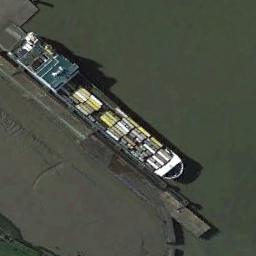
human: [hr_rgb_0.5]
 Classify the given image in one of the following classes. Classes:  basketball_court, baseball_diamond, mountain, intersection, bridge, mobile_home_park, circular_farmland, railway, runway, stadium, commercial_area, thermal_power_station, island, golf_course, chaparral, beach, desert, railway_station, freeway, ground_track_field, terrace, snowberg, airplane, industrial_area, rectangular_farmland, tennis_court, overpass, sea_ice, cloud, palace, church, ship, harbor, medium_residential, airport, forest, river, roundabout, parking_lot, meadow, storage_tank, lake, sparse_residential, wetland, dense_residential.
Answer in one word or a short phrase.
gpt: ship